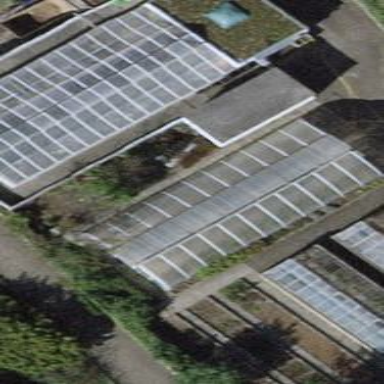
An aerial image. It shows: Greenhouse.